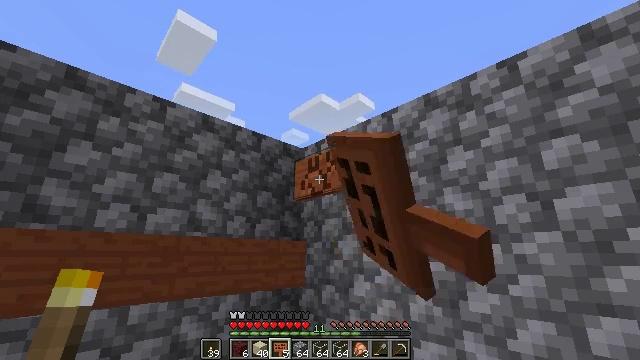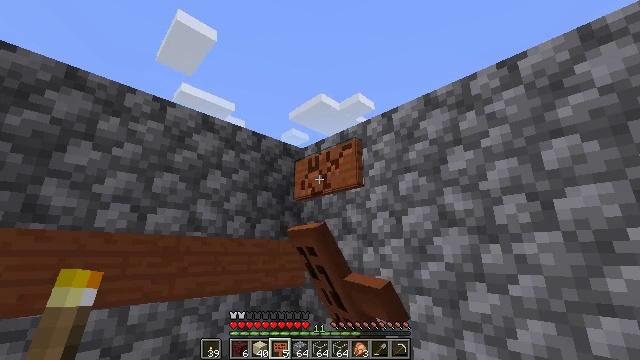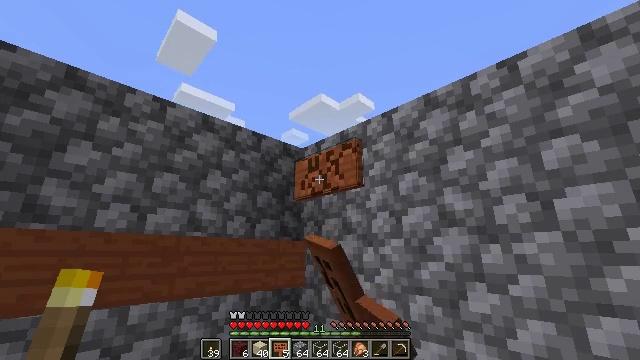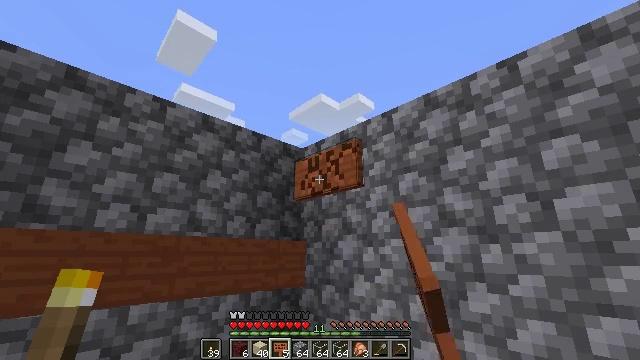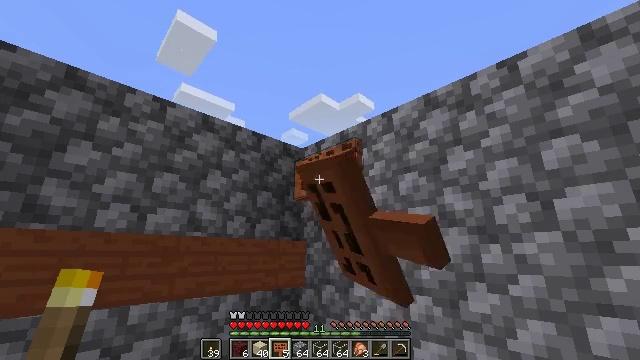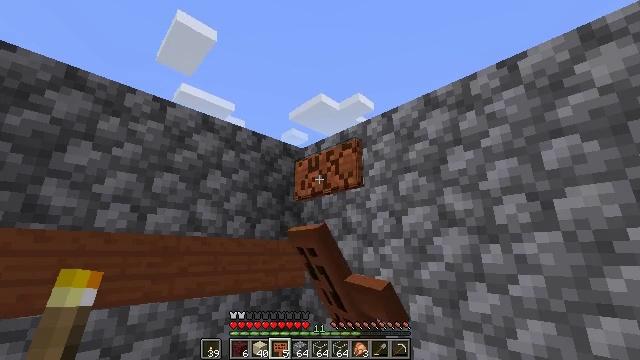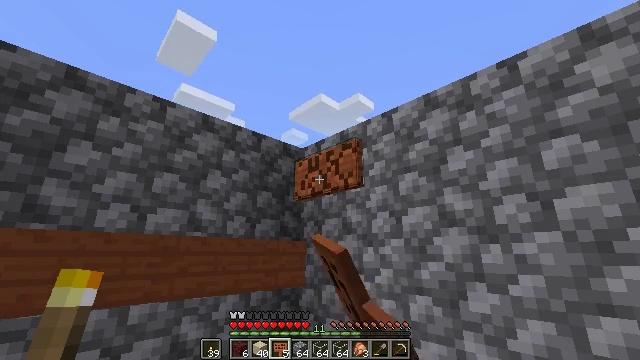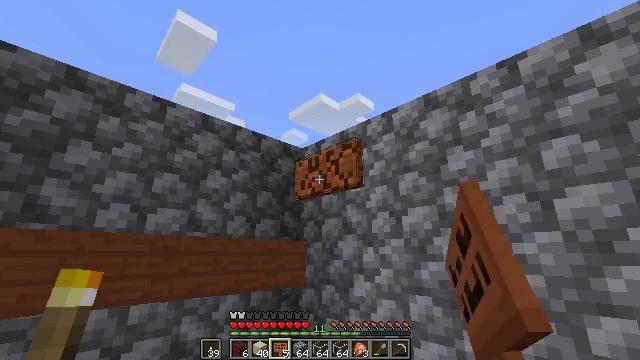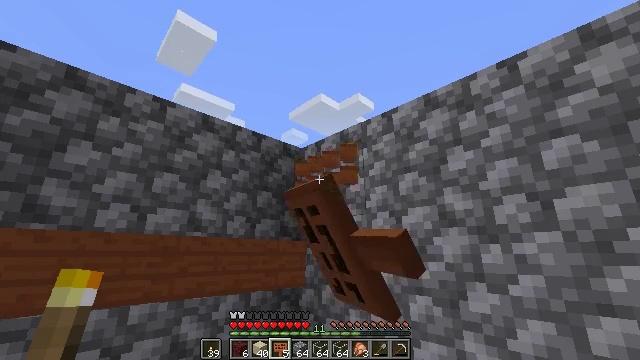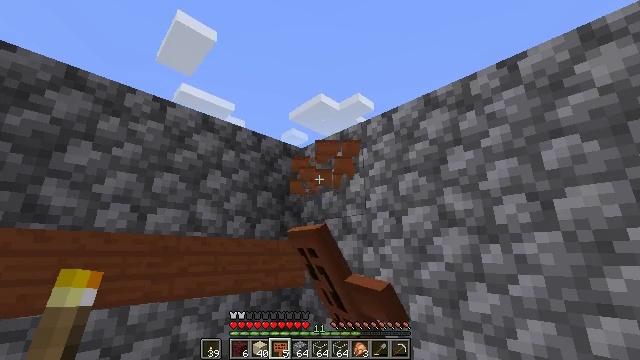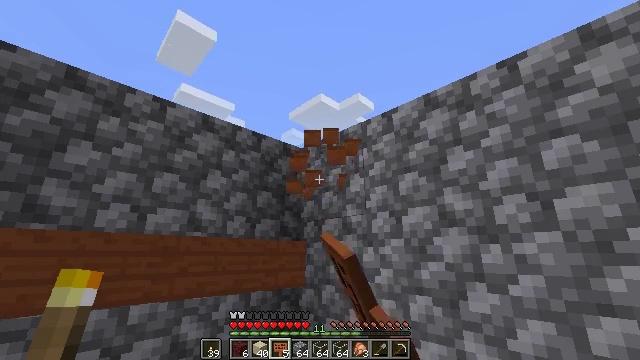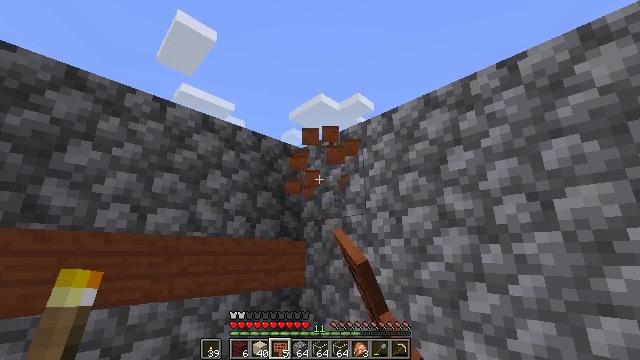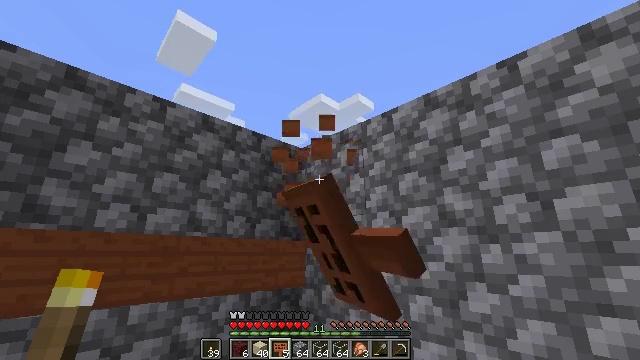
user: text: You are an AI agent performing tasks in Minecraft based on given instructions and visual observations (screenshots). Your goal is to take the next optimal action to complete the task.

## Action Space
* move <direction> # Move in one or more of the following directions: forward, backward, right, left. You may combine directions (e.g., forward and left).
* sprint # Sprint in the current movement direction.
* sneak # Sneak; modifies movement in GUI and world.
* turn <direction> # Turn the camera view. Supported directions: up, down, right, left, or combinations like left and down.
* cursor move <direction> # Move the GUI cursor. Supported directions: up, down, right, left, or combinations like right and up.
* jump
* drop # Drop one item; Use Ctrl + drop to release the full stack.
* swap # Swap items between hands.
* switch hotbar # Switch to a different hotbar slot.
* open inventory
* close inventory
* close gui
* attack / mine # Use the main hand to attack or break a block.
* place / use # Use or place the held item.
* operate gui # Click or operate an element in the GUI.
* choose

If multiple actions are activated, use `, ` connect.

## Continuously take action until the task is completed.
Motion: motion action
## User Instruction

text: Gather the acacia wall sign.
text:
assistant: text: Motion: attack / mine
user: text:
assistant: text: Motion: attack / mine
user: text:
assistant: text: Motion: attack / mine
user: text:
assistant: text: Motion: attack / mine
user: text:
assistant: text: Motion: attack / mine
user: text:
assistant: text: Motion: attack / mine
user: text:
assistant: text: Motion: attack / mine
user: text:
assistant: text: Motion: attack / mine
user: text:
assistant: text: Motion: attack / mine
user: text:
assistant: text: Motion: attack / mine
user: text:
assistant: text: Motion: attack / mine
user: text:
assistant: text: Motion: attack / mine
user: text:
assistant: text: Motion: attack / mine